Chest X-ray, PA view. Patient: 61 years old, sex M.
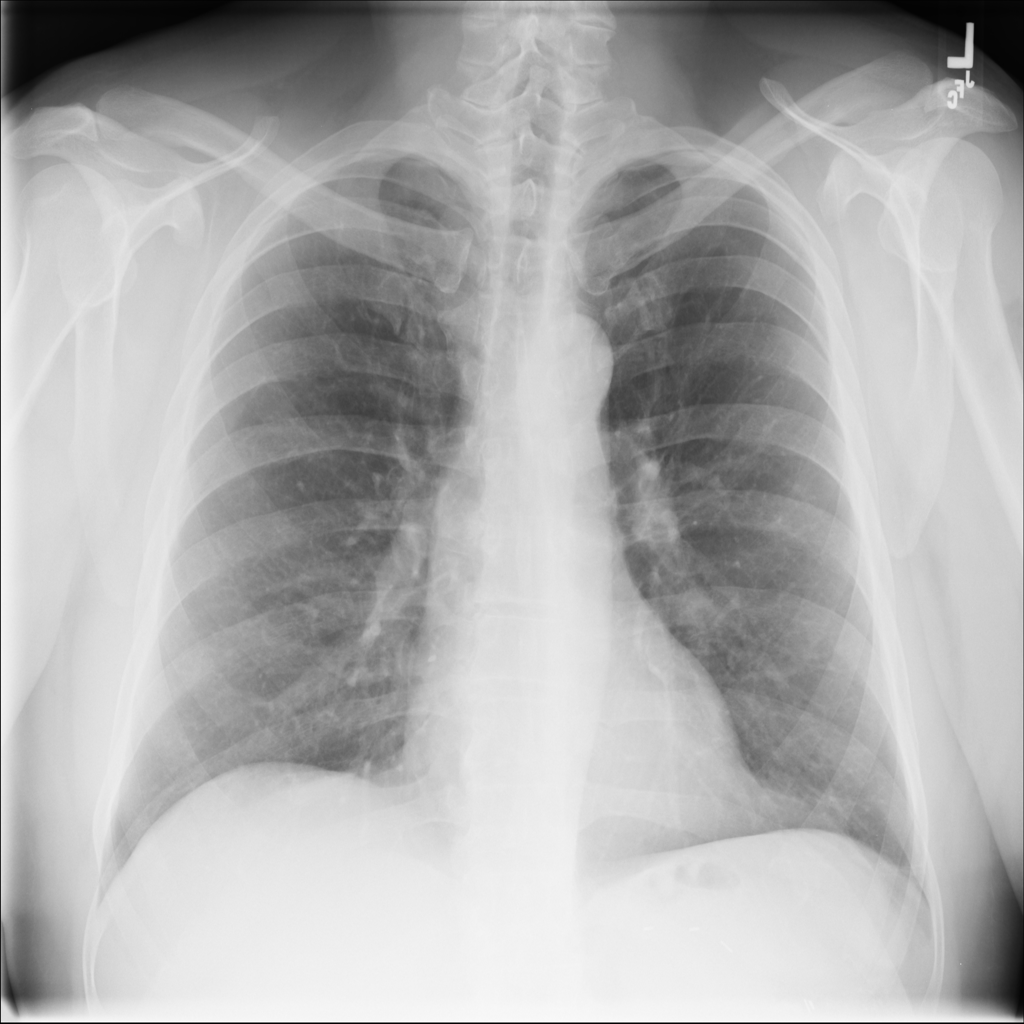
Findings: No Finding